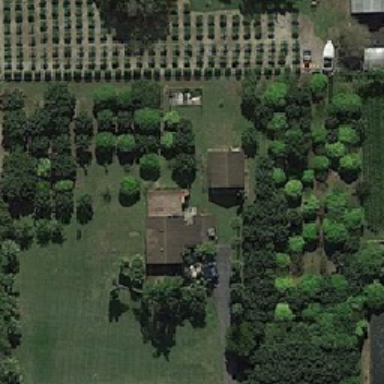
Building on two sides of the grass covered with two grey roofs .